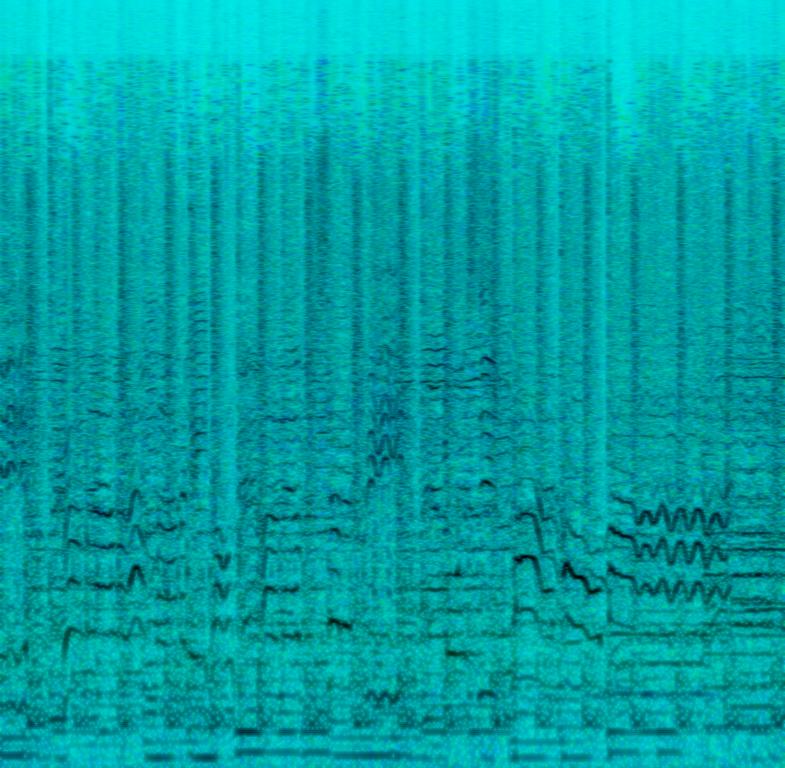
The low quality recording features a rock song that consists of harmonizing background vocals, alongside passionate male vocals, singing over, at least, punchy snare, simple hi hats, smooth bass, thin kick and punchy snare hits. The recording is so noisy that the actual song can barely be heard, but regardless it sounds vintage, energetic and uplifting.